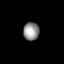
Tissue: prostate
Cell type: T cells
Senescence score: 0.7629
Nuclear area (px): 282
Mean DAPI intensity: 144.663